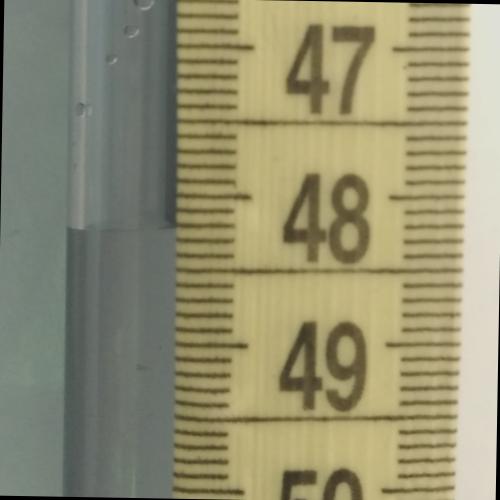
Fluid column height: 48.2 cm